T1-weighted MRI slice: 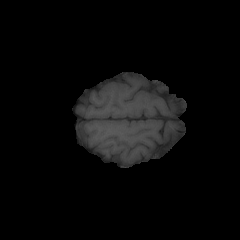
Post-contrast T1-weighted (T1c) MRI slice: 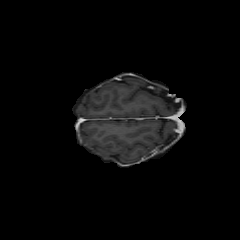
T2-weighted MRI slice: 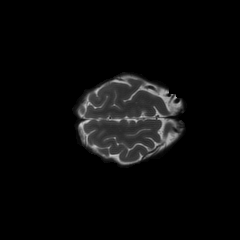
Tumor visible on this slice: no